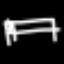
Label: bed